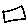
Label: square